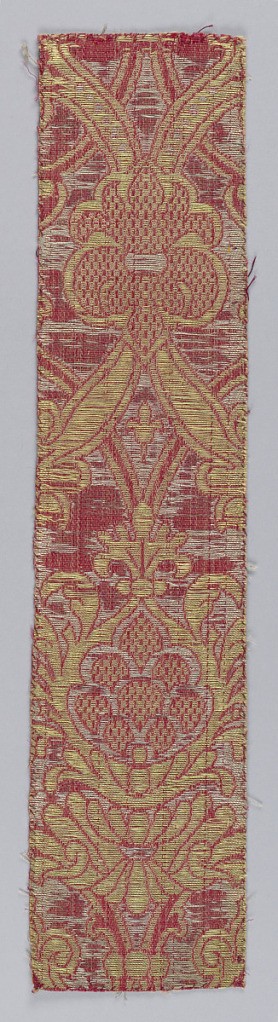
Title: Fragment
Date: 17th century
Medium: silk, linen, and metal thread Technique: brocatelle
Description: Narrow fragment has a design of pomegranates, fleur-de-lys, and scrolling arabesques. Pattern in yellow, white, and red and yellow checkerboard pattern on a red ground.